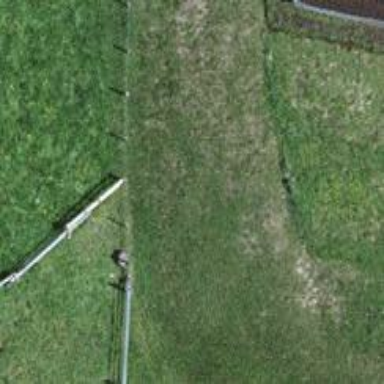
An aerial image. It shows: Fence.